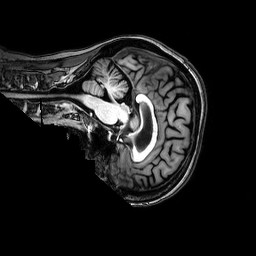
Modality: T1w
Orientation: sagittal
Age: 47
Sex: female
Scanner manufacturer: philips
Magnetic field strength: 3 T
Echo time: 0.0038 s